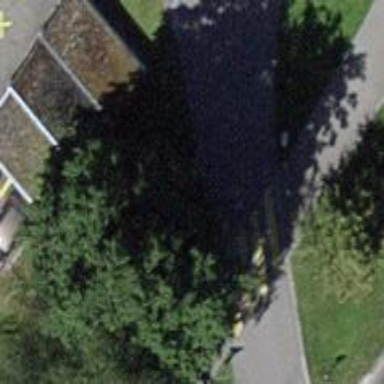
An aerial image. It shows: Group of garages.